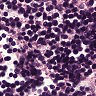
Metastatic tissue present: no